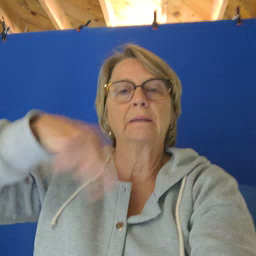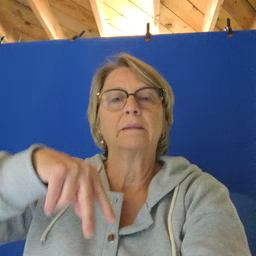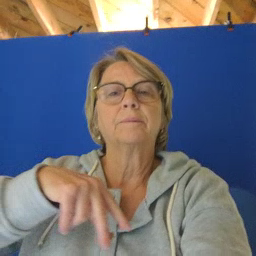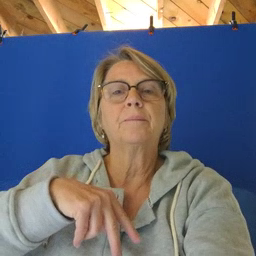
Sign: dance